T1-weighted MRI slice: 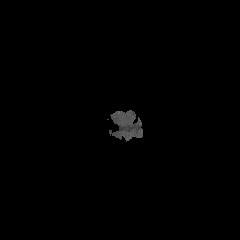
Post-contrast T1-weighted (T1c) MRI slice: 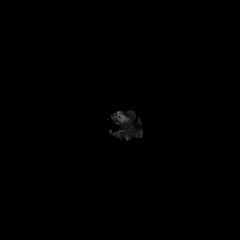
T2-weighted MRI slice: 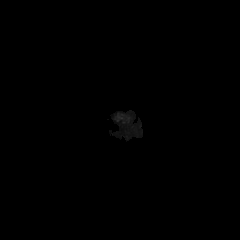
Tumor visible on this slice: no